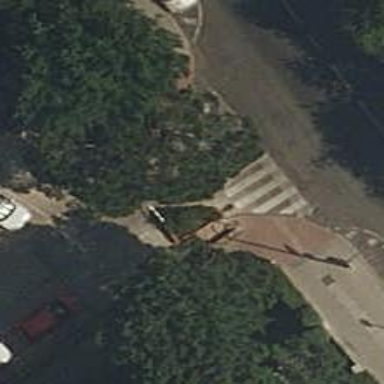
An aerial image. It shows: Zebra crossing on the road.